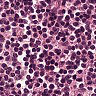
Metastatic tissue present: no